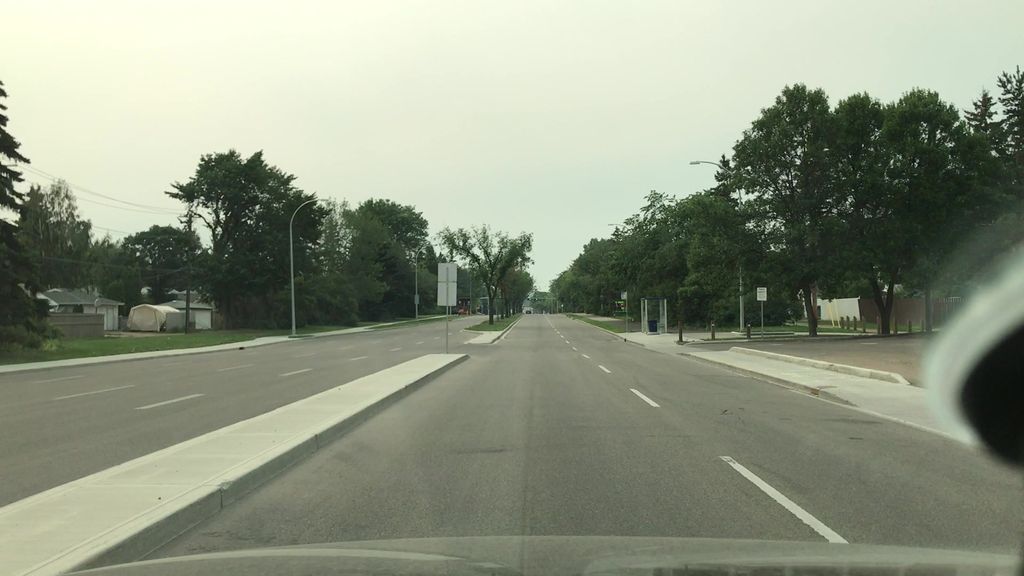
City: edmonton